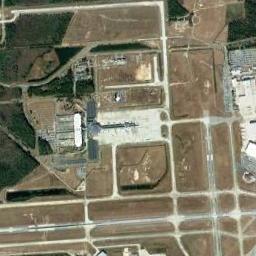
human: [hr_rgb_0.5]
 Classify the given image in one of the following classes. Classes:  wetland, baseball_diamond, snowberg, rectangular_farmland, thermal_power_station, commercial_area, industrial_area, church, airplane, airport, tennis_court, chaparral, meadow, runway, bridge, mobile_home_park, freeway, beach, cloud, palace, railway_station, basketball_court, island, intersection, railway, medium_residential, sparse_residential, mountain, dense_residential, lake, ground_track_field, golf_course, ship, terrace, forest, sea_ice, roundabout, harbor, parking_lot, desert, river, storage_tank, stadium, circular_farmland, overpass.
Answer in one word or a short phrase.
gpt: airport